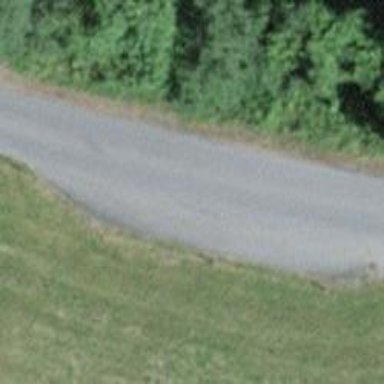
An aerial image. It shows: Passing place on the road.